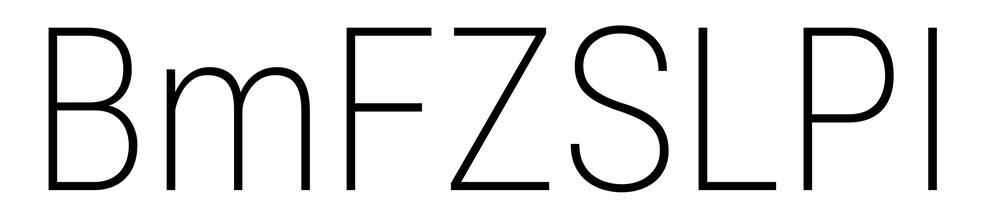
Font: Roboto_Condensed_ExtraLight